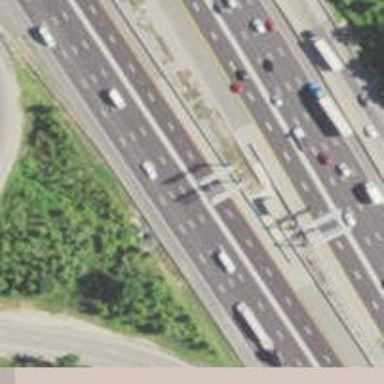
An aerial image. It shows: Toll gantry on the road.